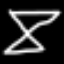
Label: hourglass